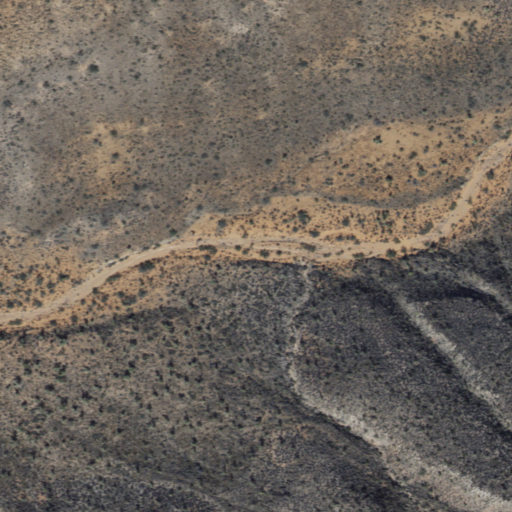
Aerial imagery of valley in Arizona named Cow Canyon containing only shrub